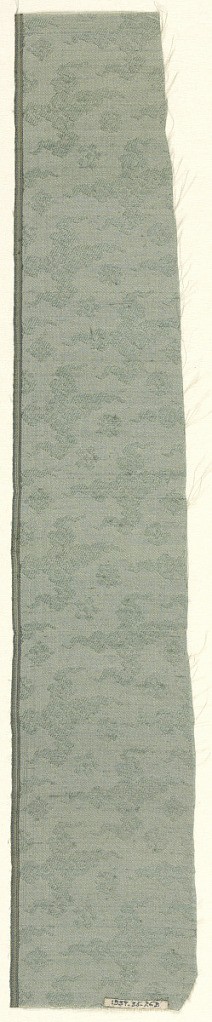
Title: Textile
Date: late 19th century
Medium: silk Technique: compound twill weave
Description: Fragment with white silk warp and green silk weft in an allover small-scale pattern of Buddhist motifs: coin, knot, cloud, jewel, etc. On one side of fabric design worked in warp; on reverse, design worked in weft.